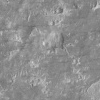
Atmospheric dust classification: not_dusty